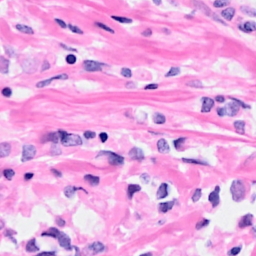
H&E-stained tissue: Breast